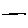
Label: line